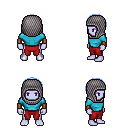
a pixel art fantasy rpg character, male body template, dark elf, purple skin, teal long-sleeve shirt, red pants, white cyan plain hairstyle, chain hood, leather bracers, four views (front, back, left, right), 2x2 character sprite sheet, small pixel art, hard edges, no anti-aliasing